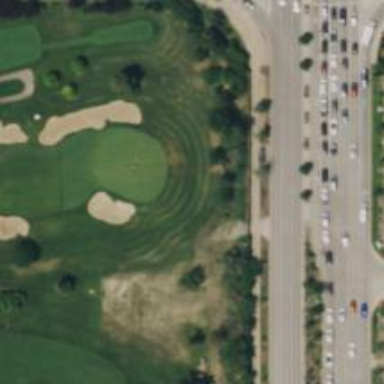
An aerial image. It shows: Well-maintained path designated as golf cart path with grade1 tracktype.